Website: bh-photo
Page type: cart
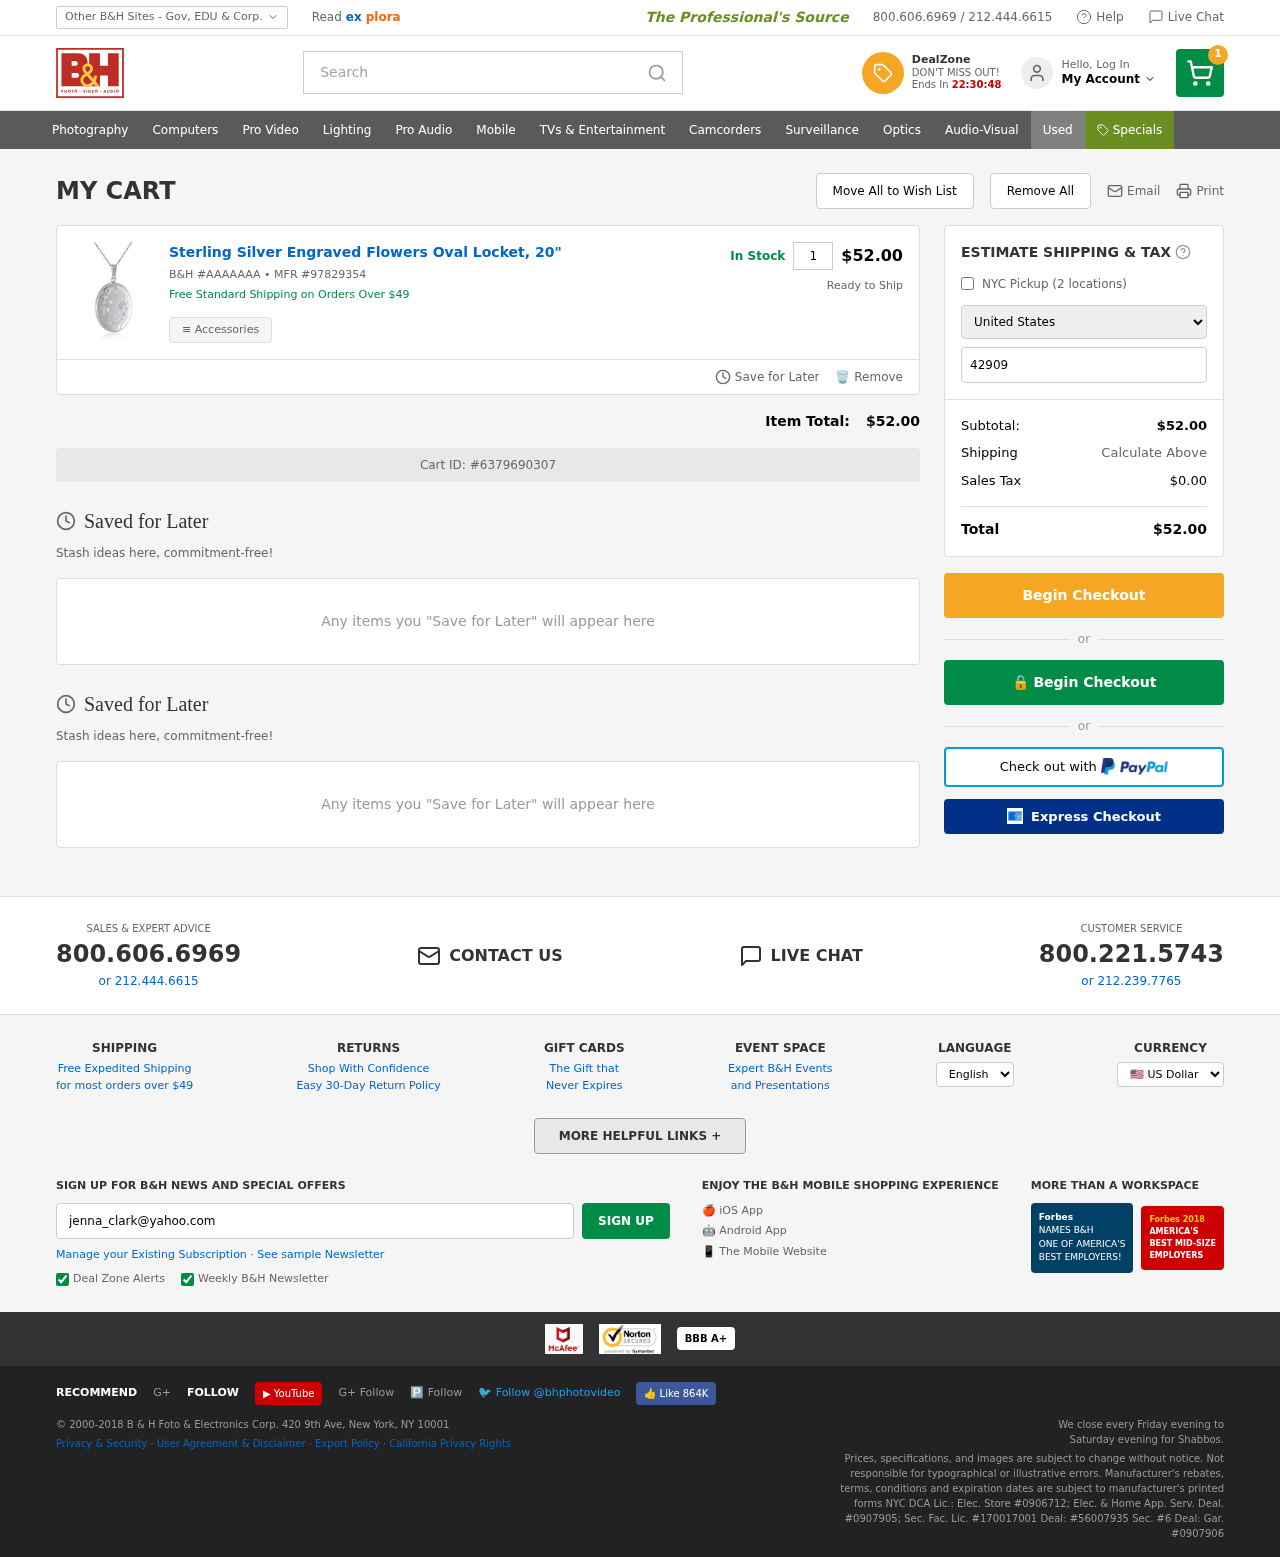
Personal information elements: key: PII_COUNTRY
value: United States
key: PII_EMAIL
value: jenna_clark@yahoo.com
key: PII_POSTCODE
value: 42909
Product elements: key: PRODUCT1_NAME
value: Sterling Silver Engraved Flowers Oval Locket, 20"
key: PRODUCT1_QUANTITY
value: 1
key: PRODUCT1_SKU
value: AAAAAAA
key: PRODUCT1_MFR
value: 97829354
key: PRODUCT1_SUBTOTAL
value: $52.00
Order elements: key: ORDER_NUM_ITEMS
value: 1
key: ORDER_SUBTOTAL
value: $52.00
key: ORDER_ID
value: #6379690307
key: ORDER_TAX
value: $0.00
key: ORDER_TOTAL
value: $52.00
Search elements: key: HEADER_SEARCH
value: Search